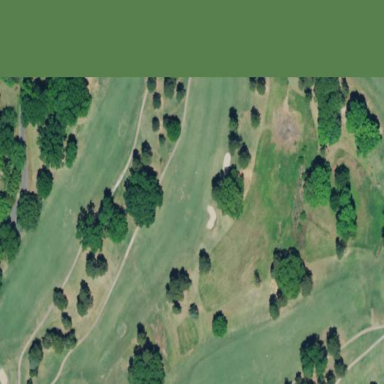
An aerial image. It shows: Rough area in golf course.